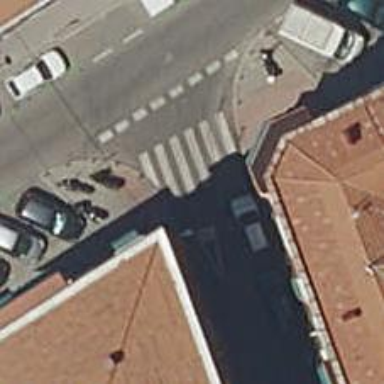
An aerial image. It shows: Marked crossing on the road.